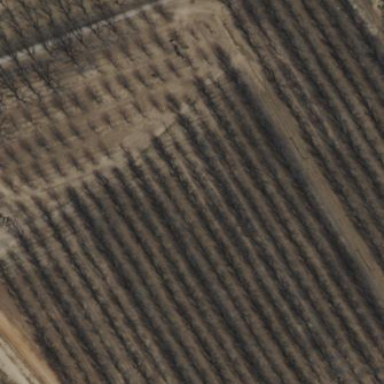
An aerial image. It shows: Orchard.